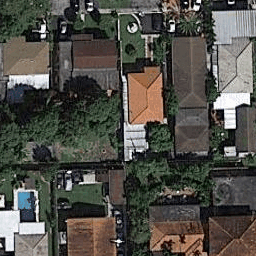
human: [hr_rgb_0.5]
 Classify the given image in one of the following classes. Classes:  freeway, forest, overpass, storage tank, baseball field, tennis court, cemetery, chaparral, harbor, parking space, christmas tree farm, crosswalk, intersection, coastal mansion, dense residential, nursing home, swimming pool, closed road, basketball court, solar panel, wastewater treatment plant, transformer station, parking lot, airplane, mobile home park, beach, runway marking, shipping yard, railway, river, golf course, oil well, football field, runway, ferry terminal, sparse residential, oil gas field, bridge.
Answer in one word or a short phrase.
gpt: dense residential